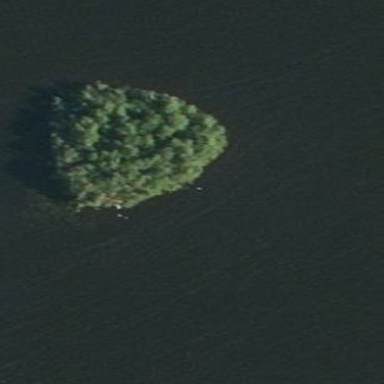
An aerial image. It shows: Islet covered with woodland.